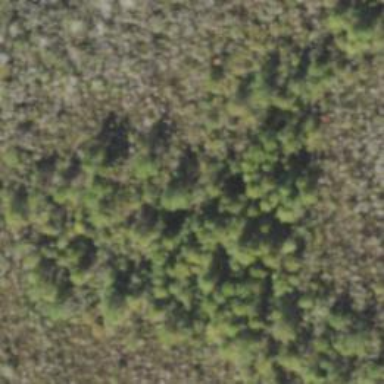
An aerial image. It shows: Woodland consisting mainly of needle-leaved trees.